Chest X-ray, PA view. Patient: 65 years old, sex M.
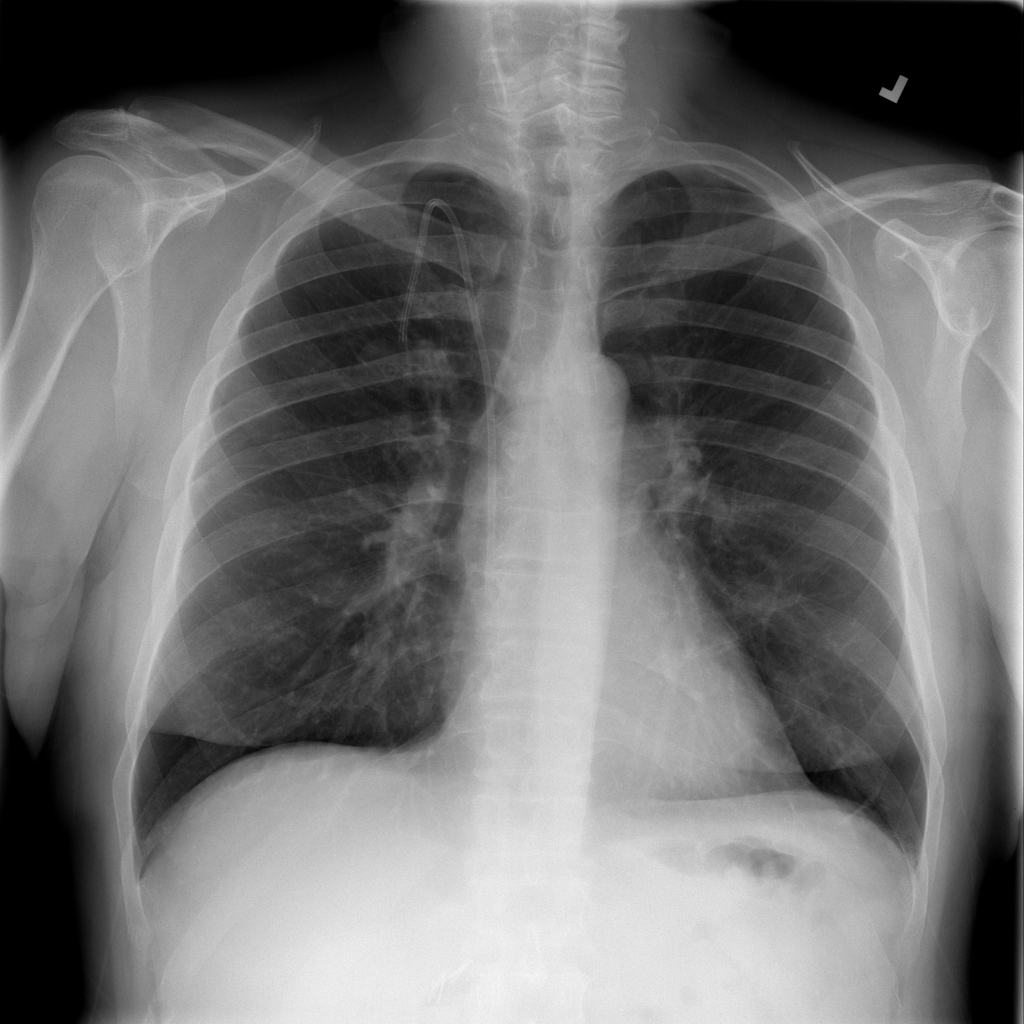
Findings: Infiltration